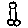
Label: cat